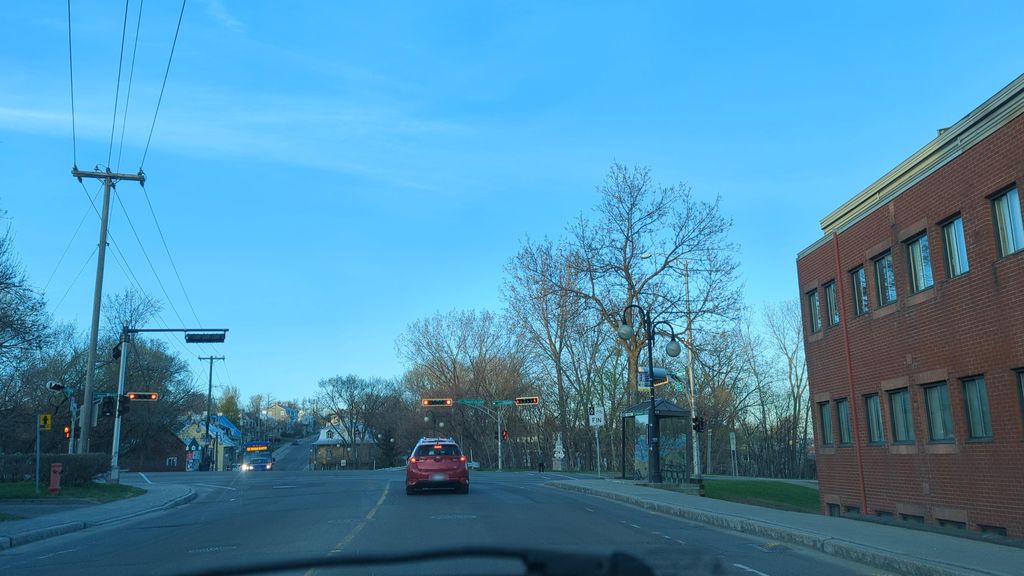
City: quebec_city